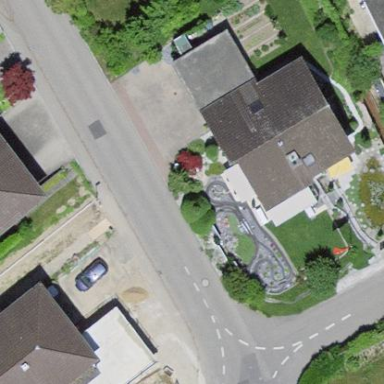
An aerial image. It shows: Detached building with gabled roof.